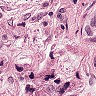
Metastatic tissue present: yes